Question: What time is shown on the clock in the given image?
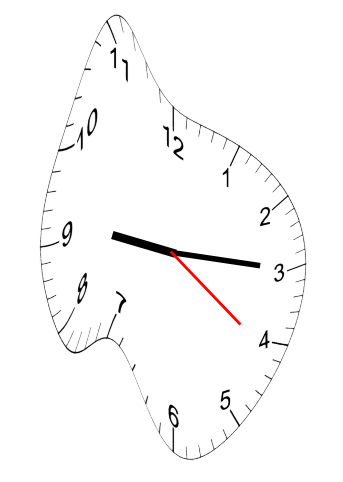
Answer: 09:15:21